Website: bh-photo
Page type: delivery-shipping
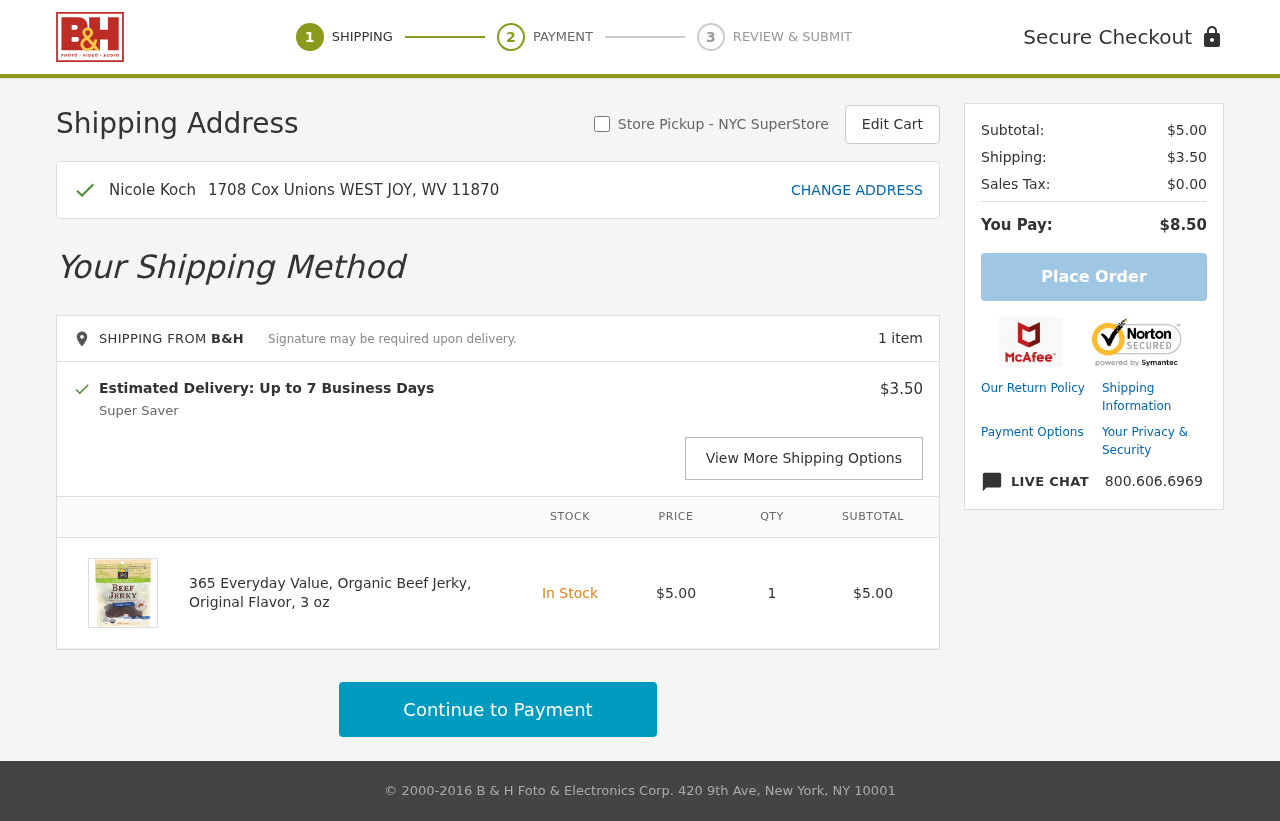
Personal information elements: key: PII_FULLNAME
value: Nicole Koch
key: PII_STREET
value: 1708 Cox Unions
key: PII_CITY_STATE_ZIP
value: WEST JOY, WV 11870
Product elements: key: PRODUCT1_NAME
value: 365 Everyday Value, Organic Beef Jerky, Original Flavor, 3 oz
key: PRODUCT1_PRICE
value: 5
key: PRODUCT1_QUANTITY
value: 1
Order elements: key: ORDER_NUM_ITEMS
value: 1 item
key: ORDER_DELIVERY_DATE
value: Estimated Delivery: Up to 7 Business Days
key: ORDER_SHIPPING_COST
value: $3.50
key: ORDER_SUBTOTAL
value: $5.00
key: ORDER_SUBTOTAL2
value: $5.00
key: ORDER_SHIPPING_COST2
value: $3.50
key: ORDER_TAX
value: $0.00
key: ORDER_TOTAL
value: $8.50